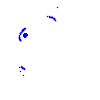
Particle: pion